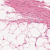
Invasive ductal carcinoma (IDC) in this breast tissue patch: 0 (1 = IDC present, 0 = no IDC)